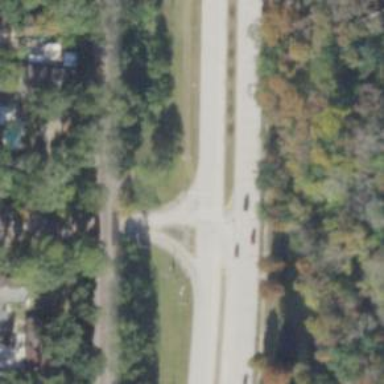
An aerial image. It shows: Trunk link highway.